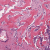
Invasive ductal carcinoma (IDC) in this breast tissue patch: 0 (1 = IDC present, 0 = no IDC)